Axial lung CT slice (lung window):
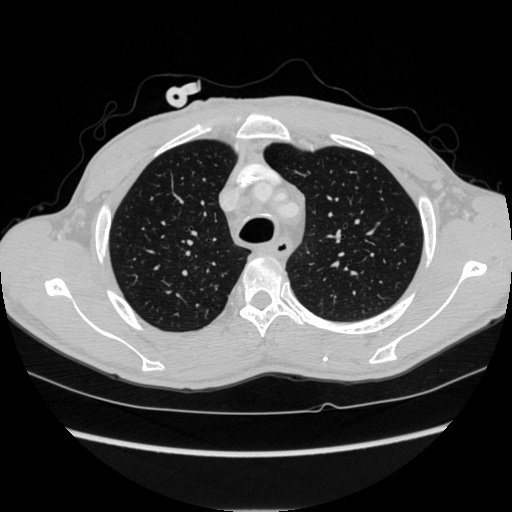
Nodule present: no